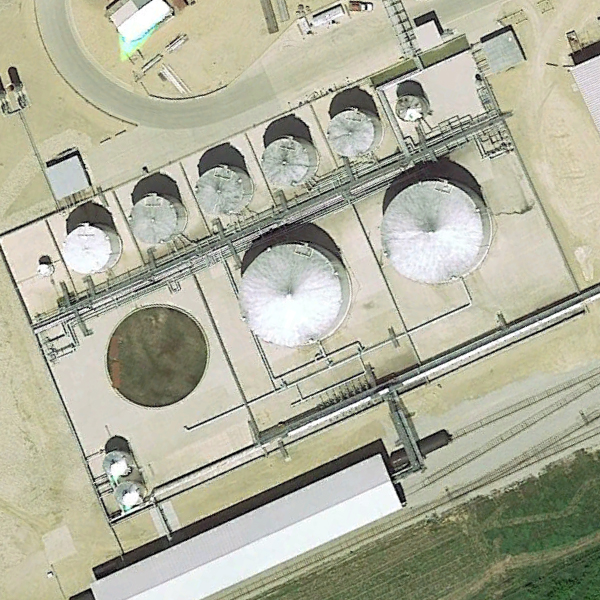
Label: StorageTanks